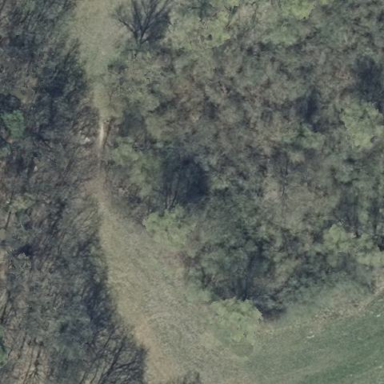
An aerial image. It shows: Beautiful woodland area.